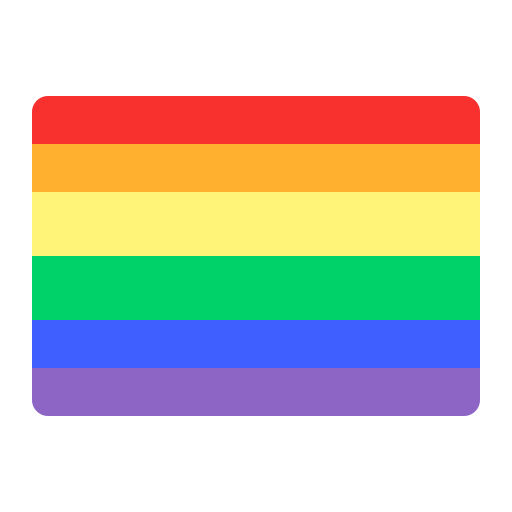
rainbow flag flat